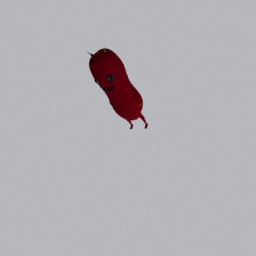
Label: animals